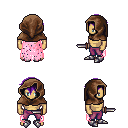
a pixel art fantasy rpg character, male body template, human, tanned skin, pink tattered cape, magenta pants, purple short bangs hairstyle, cloth hood, metal boots, dagger, four views (front, back, left, right), 2x2 character sprite sheet, small pixel art, hard edges, no anti-aliasing